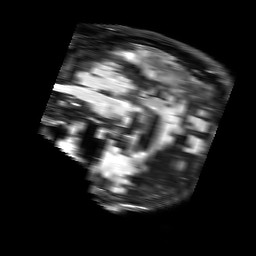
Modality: FLAIR
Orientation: sagittal
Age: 72
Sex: male
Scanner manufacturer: philips
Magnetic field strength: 3 T
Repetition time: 11 s
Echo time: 0.125 s